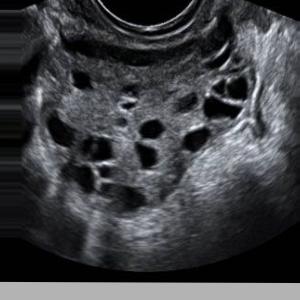
Label: infected